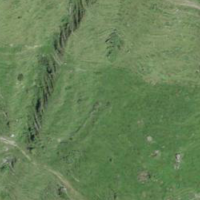
EUNIS habitat code: 24
Species observed at this site:
Orchis mascula